Question: I am trying to put viwepager as row in listview. It works and I can scroll horisontaly and vertically.

After scrolling I am getting 'java.lang.IllegalArgumentException: No view found for id...'. Below is my cod and error log.
My adapter
'''
private class ExpAdapter
extends CursorAdapter {
public ExpAdapter(Context context, FragmentManager mFragmentManager) {
super(context, null, 0);
this.mFragmentManager = mFragmentManager;
mInflater = LayoutInflater.from(context);
}
private FragmentManager mFragmentManager;
LayoutInflater mInflater;
private Date d = new Date();
@Override
public View newView(
Context context, Cursor cursor, ViewGroup parent
) {
ViewPager pager = (ViewPager) mInflater.inflate(
R.layout.view_pager, parent, false
);
pager.setId(R.id.viewpager_id_base + cursor.getPosition());
return pager;
}
@Override
public void bindView(
View view, Context context, Cursor cursor
) {
// make pagerCoursor
ScreenSlidePagerAdapter tempMyFriendPagerAdapter = new ScreenSlidePagerAdapter(
mFragmentManager, pagerCoursor
);
((ViewPager) view).setAdapter(tempMyFriendPagerAdapter);
}
}
'''
xml
'''
<android.support.v4.view.ViewPager xmlns:android="http://schemas.android.com/apk/res/android"
android:layout_width="match_parent"
android:layout_height="400dip"/>
'''
error
'''
java.lang.IllegalArgumentException: No view found for id 0x7f070000 (com.yarh.bigdig.smsgreeter:id/viewpager_id_base) for fragment ScreenSlidePageFragment{41cfea70 #1 id=0x7f070000}
at android.support.v4.app.FragmentManagerImpl.moveToState(FragmentManager.java:939)
at android.support.v4.app.FragmentManagerImpl.moveToState(FragmentManager.java:1126)
at android.support.v4.app.BackStackRecord.run(BackStackRecord.java:739)
at android.support.v4.app.FragmentManagerImpl.execPendingActions(FragmentManager.java:1489)
at android.support.v4.app.FragmentManagerImpl.executePendingTransactions(FragmentManager.java:486)
at android.support.v4.app.FragmentStatePagerAdapter.finishUpdate(FragmentStatePagerAdapter.java:163)
at android.support.v4.view.ViewPager.populate(ViewPager.java:1073)
at android.support.v4.view.ViewPager.populate(ViewPager.java:919)
at android.support.v4.view.ViewPager.setAdapter(ViewPager.java:447)
at com.yarh.bigdig.smsgreeter.ui.CelebrationListFragment$ExpAdapter.bindView(CelebrationListFragment.java:367)
at android.support.v4.widget.CursorAdapter.getView(CursorAdapter.java:256)
at android.widget.AbsListView.obtainView(AbsListView.java:2435)
at android.widget.ListView.makeAndAddView(ListView.java:1891)
at android.widget.ListView.fillDown(ListView.java:792)
at android.widget.ListView.fillGap(ListView.java:756)
at android.widget.AbsListView.trackMotionScroll(AbsListView.java:5718)
at android.widget.AbsListView$FlingRunnable.run(AbsListView.java:4816)
at android.view.Choreographer$CallbackRecord.run(Choreographer.java:799)
at android.view.Choreographer.doCallbacks(Choreographer.java:599)
at android.view.Choreographer.doFrame(Choreographer.java:558)
at android.view.Choreographer$FrameDisplayEventReceiver.run(Choreographer.java:784)
at android.os.Handler.handleCallback(Handler.java:733)
at android.os.Handler.dispatchMessage(Handler.java:95)
at android.os.Looper.loop(Looper.java:157)
at android.app.ActivityThread.main(ActivityThread.java:5872)
at java.lang.reflect.Method.invokeNative(Native Method)
at java.lang.reflect.Method.invoke(Method.java:515)
at com.android.internal.os.ZygoteInit$MethodAndArgsCaller.run(ZygoteInit.java:858)
at com.android.internal.os.ZygoteInit.main(ZygoteInit.java:674)
at dalvik.system.NativeStart.main(Native Method)
'''
I assumed eror is caused by id clashes, so I tried to replace
> pager.setId(R.id.viewpager_id_base + cursor.getPosition());
with
'''
if (Build.VERSION.SDK_INT < Build.VERSION_CODES.JELLY_BEAN_MR1) {
myView.setId(Utils.generateViewId());
} else {
myView.setId(View.generateViewId());
}
'''
as suggested <URL>, but it show me immidiate resourcenofound exeption
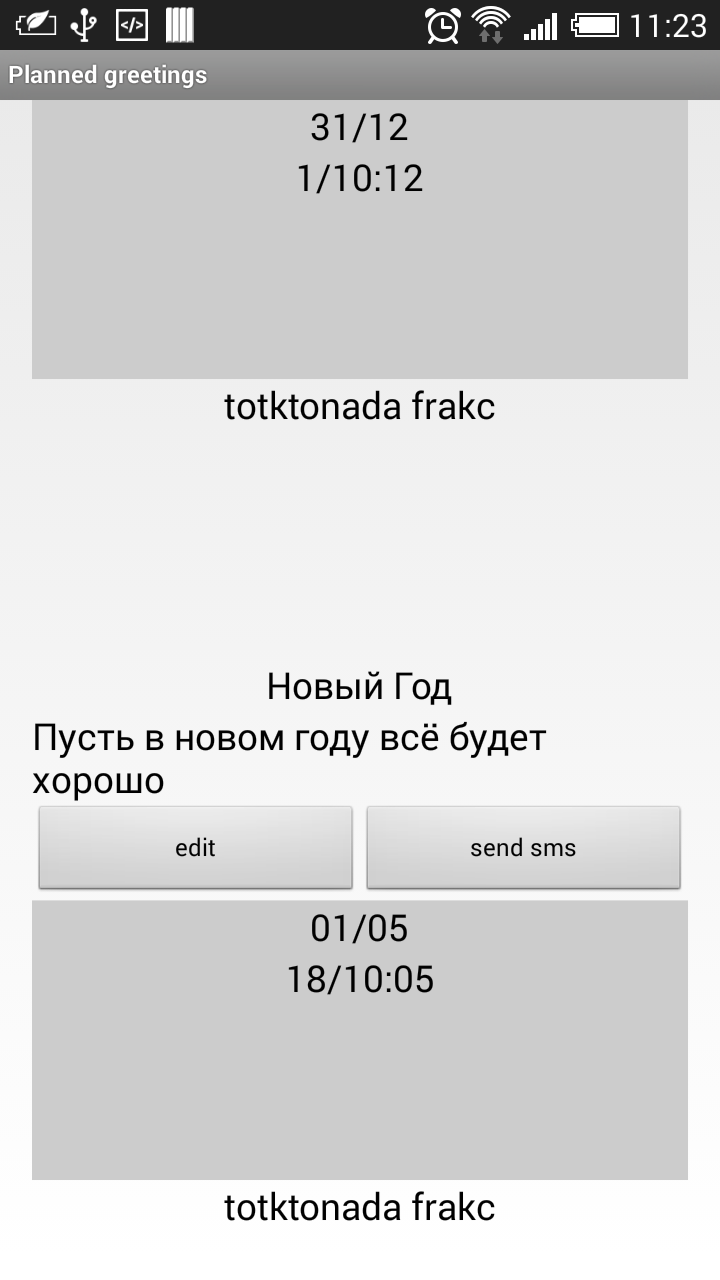
Answer: The key for me was, to clear all childs of linear layout and set new viewpager every time adapter call getView
'''
@Override
public void bindView(
View view, Context context, Cursor cursor
) {
final String date = cursor.getString(1);
String[] projection =
{CelebrationTable.TABLE_CELEBRATION + "." + CelebrationTable.COLUMN_ID
};
String
selection =
" and strftime(" + dateLimiter + ", " + CelebrationTable.TABLE_CELEBRATION + "." + CelebrationTable.COLUMN_DATE + " / 1000, 'unixepoch') = '" + date + "'";
String
orderBy =
CelebrationTable.TABLE_CELEBRATION + "." + CelebrationTable.COLUMN_DATE + " ASC";
Cursor
pagerCoursor =
context.getContentResolver()
.query(
CelebrationContentProvider.CONTENT_URI,
projection,
selection,
null,
orderBy
);
ViewPager pager = new ViewPager(mInflater.getContext());
pager.setLayoutParams(
new ViewGroup.LayoutParams(
ViewGroup.LayoutParams.MATCH_PARENT, ViewGroup.LayoutParams.MATCH_PARENT
)
);
ViewHolder holder = (ViewHolder) view.getTag();
holder.ll.removeAllViews();
holder.ll.addView(pager);
pager.setId(idArrays[cursor.getPosition()]);
int curPos = cursor.getPosition();
ArrayList<Long> celebrationIds = new ArrayList<>();
while (pagerCoursor.moveToNext()){
celebrationIds.add(pagerCoursor.getLong(0));
}
ScreenSlidePagerAdapter tempMyFriendPagerAdapter = new ScreenSlidePagerAdapter(
mFragmentManager, celebrationIds, curPos
);
pagerCoursor.close();
pager.setAdapter(tempMyFriendPagerAdapter);
}
'''